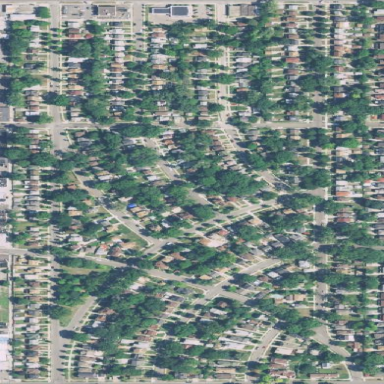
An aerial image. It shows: Single-family residential area.